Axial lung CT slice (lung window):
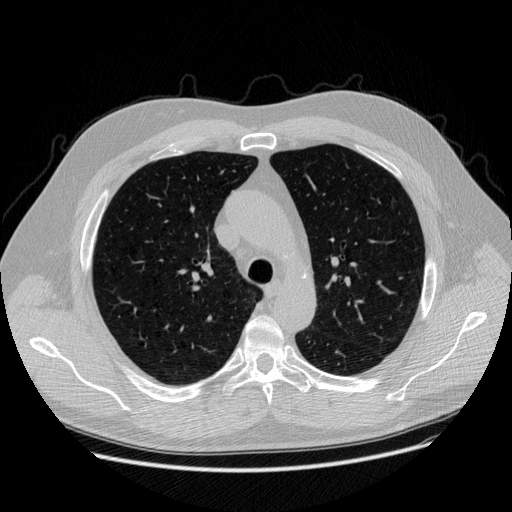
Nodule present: no